Question: I create an admin page by using activeadmin gem <URL>
I use cancan to authorize the privilege for 2 kind of user, user manage and book manage user.
My question is: How I hide the resource User when a book manage user log in to admin page?

I tried something like that but it didn't work
'''
menu false if can? :manage, BookHeader
'''
or
'''
menu false if authorize! :manage, BookHeader
'''
Thanks for your help!
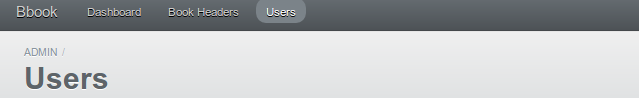
Answer: You have to use proc for build menu dynamicly
Examples
dynamic label
'''
menu :label => proc{current_admin_user.admin? ? "Accounts" : "My Account"}
'''
'''
menu :if => proc{ can?(:manage, BookHeader ) }
'''
For more info about integrating AA and CanCan read this article
<URL>